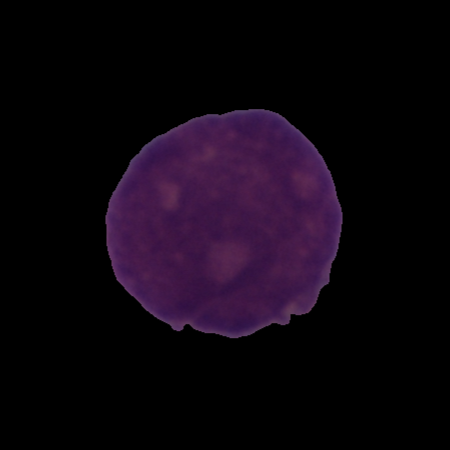
Label: cancer